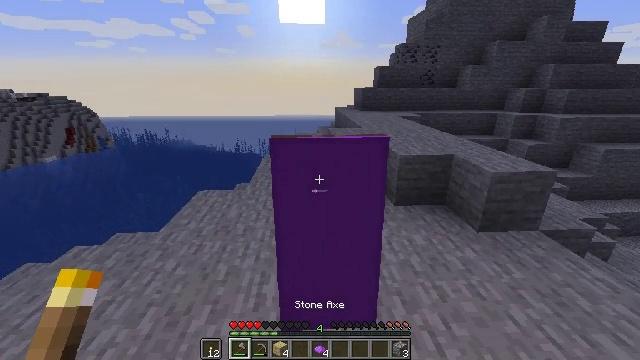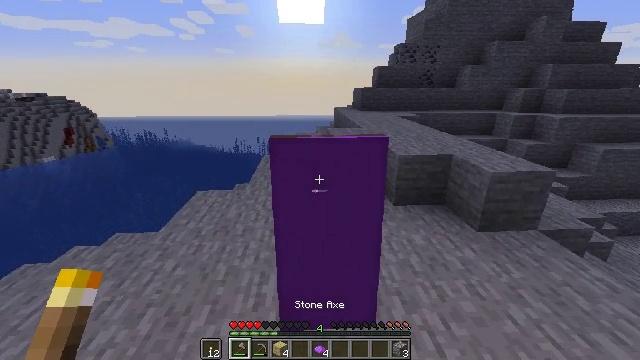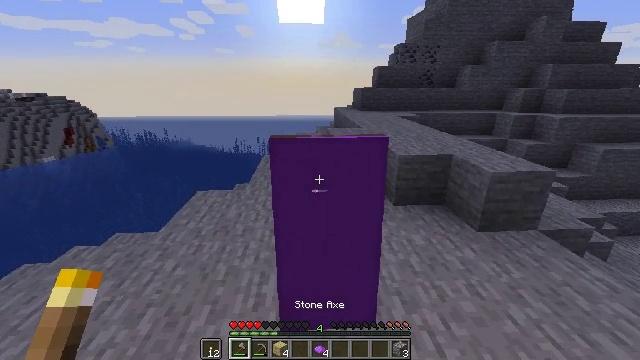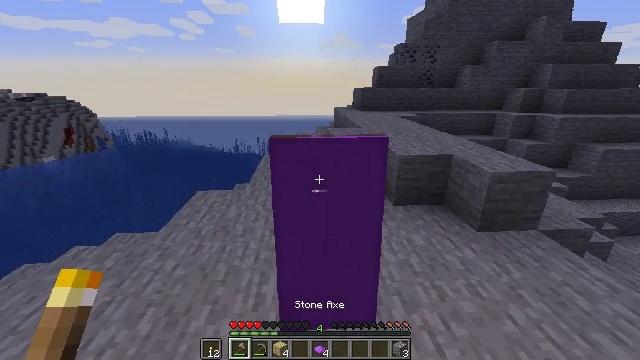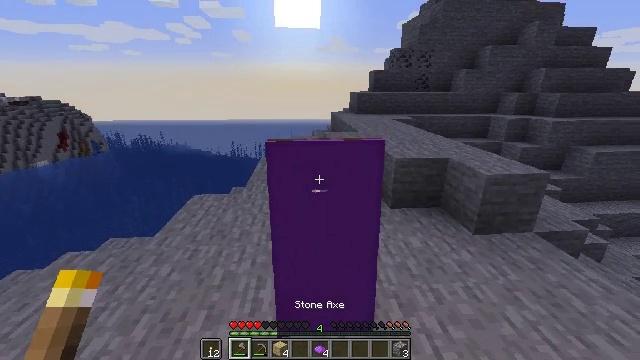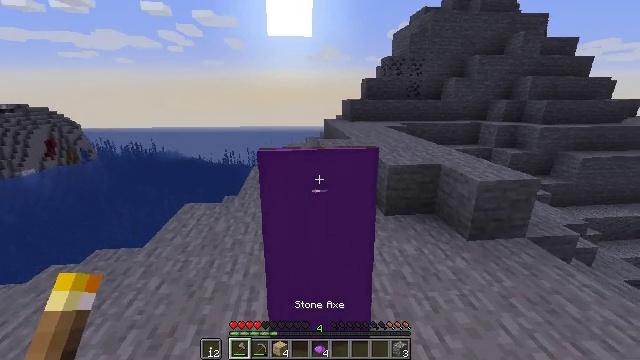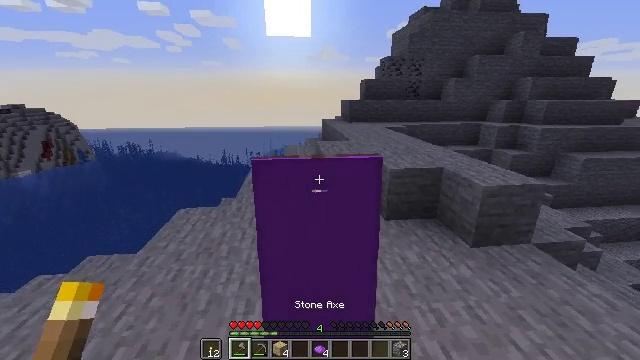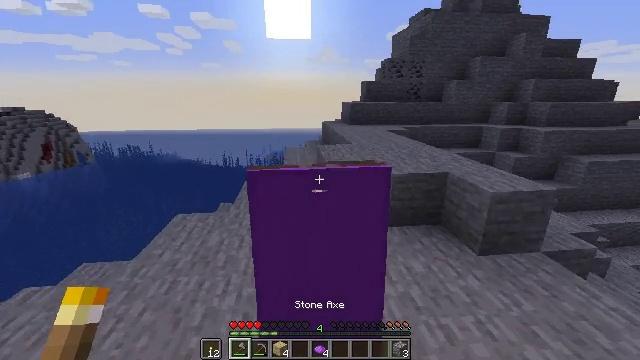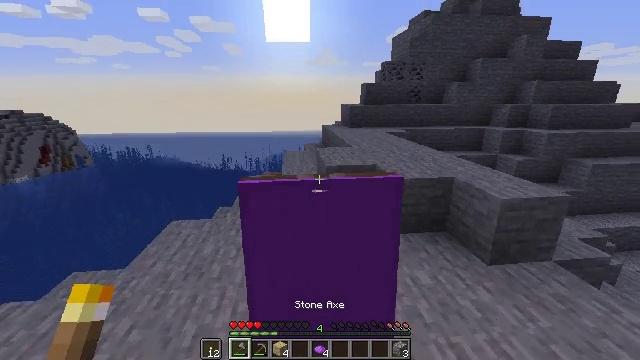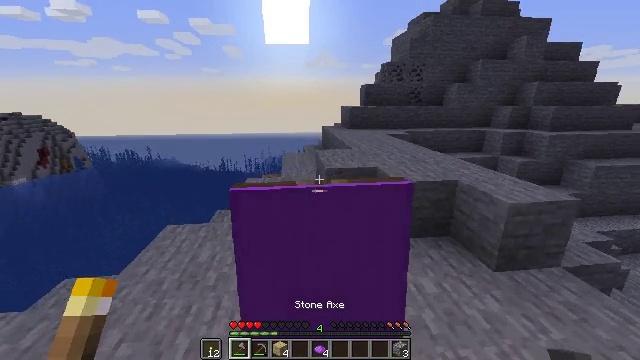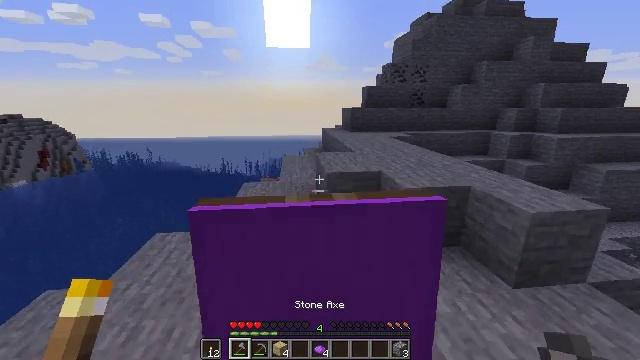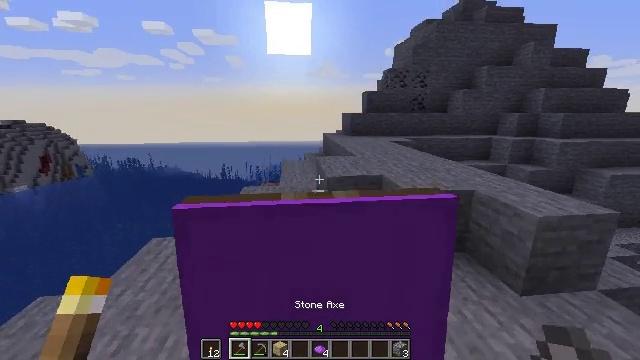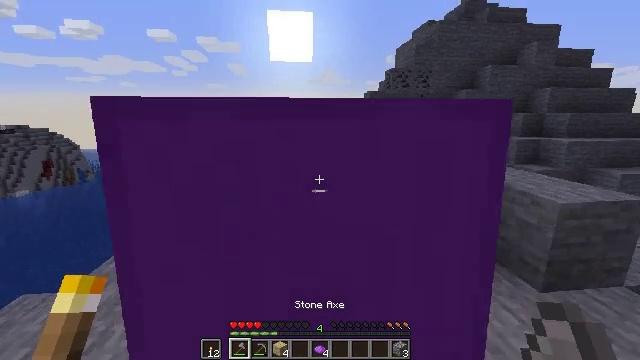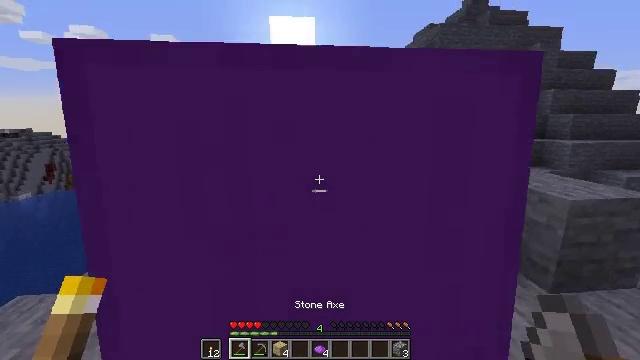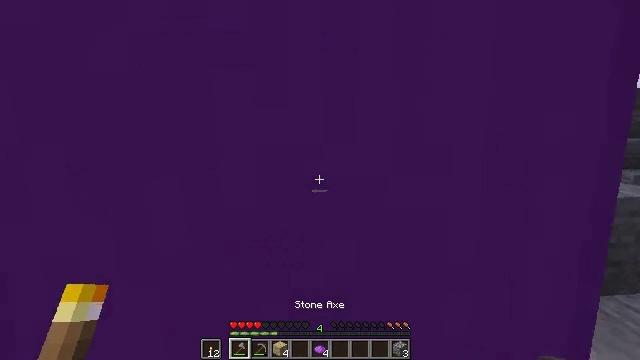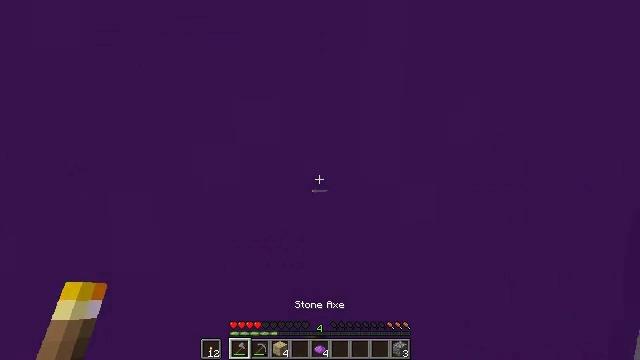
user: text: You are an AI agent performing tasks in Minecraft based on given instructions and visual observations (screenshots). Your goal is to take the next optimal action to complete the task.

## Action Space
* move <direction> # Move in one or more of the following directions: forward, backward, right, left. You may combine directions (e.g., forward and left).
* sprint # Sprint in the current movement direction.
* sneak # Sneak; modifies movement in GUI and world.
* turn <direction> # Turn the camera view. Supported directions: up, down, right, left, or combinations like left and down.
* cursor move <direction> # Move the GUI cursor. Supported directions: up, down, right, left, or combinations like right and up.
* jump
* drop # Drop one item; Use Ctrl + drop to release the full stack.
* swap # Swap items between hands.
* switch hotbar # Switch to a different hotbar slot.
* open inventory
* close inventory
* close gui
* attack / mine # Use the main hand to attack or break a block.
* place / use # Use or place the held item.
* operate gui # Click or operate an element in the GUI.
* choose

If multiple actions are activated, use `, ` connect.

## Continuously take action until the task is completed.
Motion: motion action
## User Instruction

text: Retrieve the purple banner.
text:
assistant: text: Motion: attack / mine
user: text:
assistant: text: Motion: attack / mine
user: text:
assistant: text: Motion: attack / mine
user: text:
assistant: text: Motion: attack / mine
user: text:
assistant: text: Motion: move forward, turn right and up
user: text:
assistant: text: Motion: move forward
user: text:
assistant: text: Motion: move forward
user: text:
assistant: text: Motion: move forward
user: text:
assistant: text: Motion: move forward
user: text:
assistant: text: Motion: move forward
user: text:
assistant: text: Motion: turn up
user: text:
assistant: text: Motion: turn up
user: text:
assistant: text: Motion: no_op
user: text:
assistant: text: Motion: attack / mine
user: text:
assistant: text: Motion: attack / mine
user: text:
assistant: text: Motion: attack / mine
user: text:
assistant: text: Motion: attack / mine
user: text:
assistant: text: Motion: attack / mine
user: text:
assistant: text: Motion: attack / mine
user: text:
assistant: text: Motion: attack / mine
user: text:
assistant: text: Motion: attack / mine
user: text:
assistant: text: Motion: attack / mine
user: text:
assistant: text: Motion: attack / mine
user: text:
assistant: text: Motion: attack / mine
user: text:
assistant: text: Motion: attack / mine
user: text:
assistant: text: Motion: turn up, attack / mine
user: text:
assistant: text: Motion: attack / mine
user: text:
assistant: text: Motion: attack / mine
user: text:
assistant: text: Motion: attack / mine
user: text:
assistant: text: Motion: attack / mine